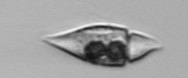
Label: Amphidinium